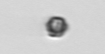
Label: nanoplankton_mix